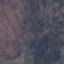
Label: HerbaceousVegetation